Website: walmart
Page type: receipt
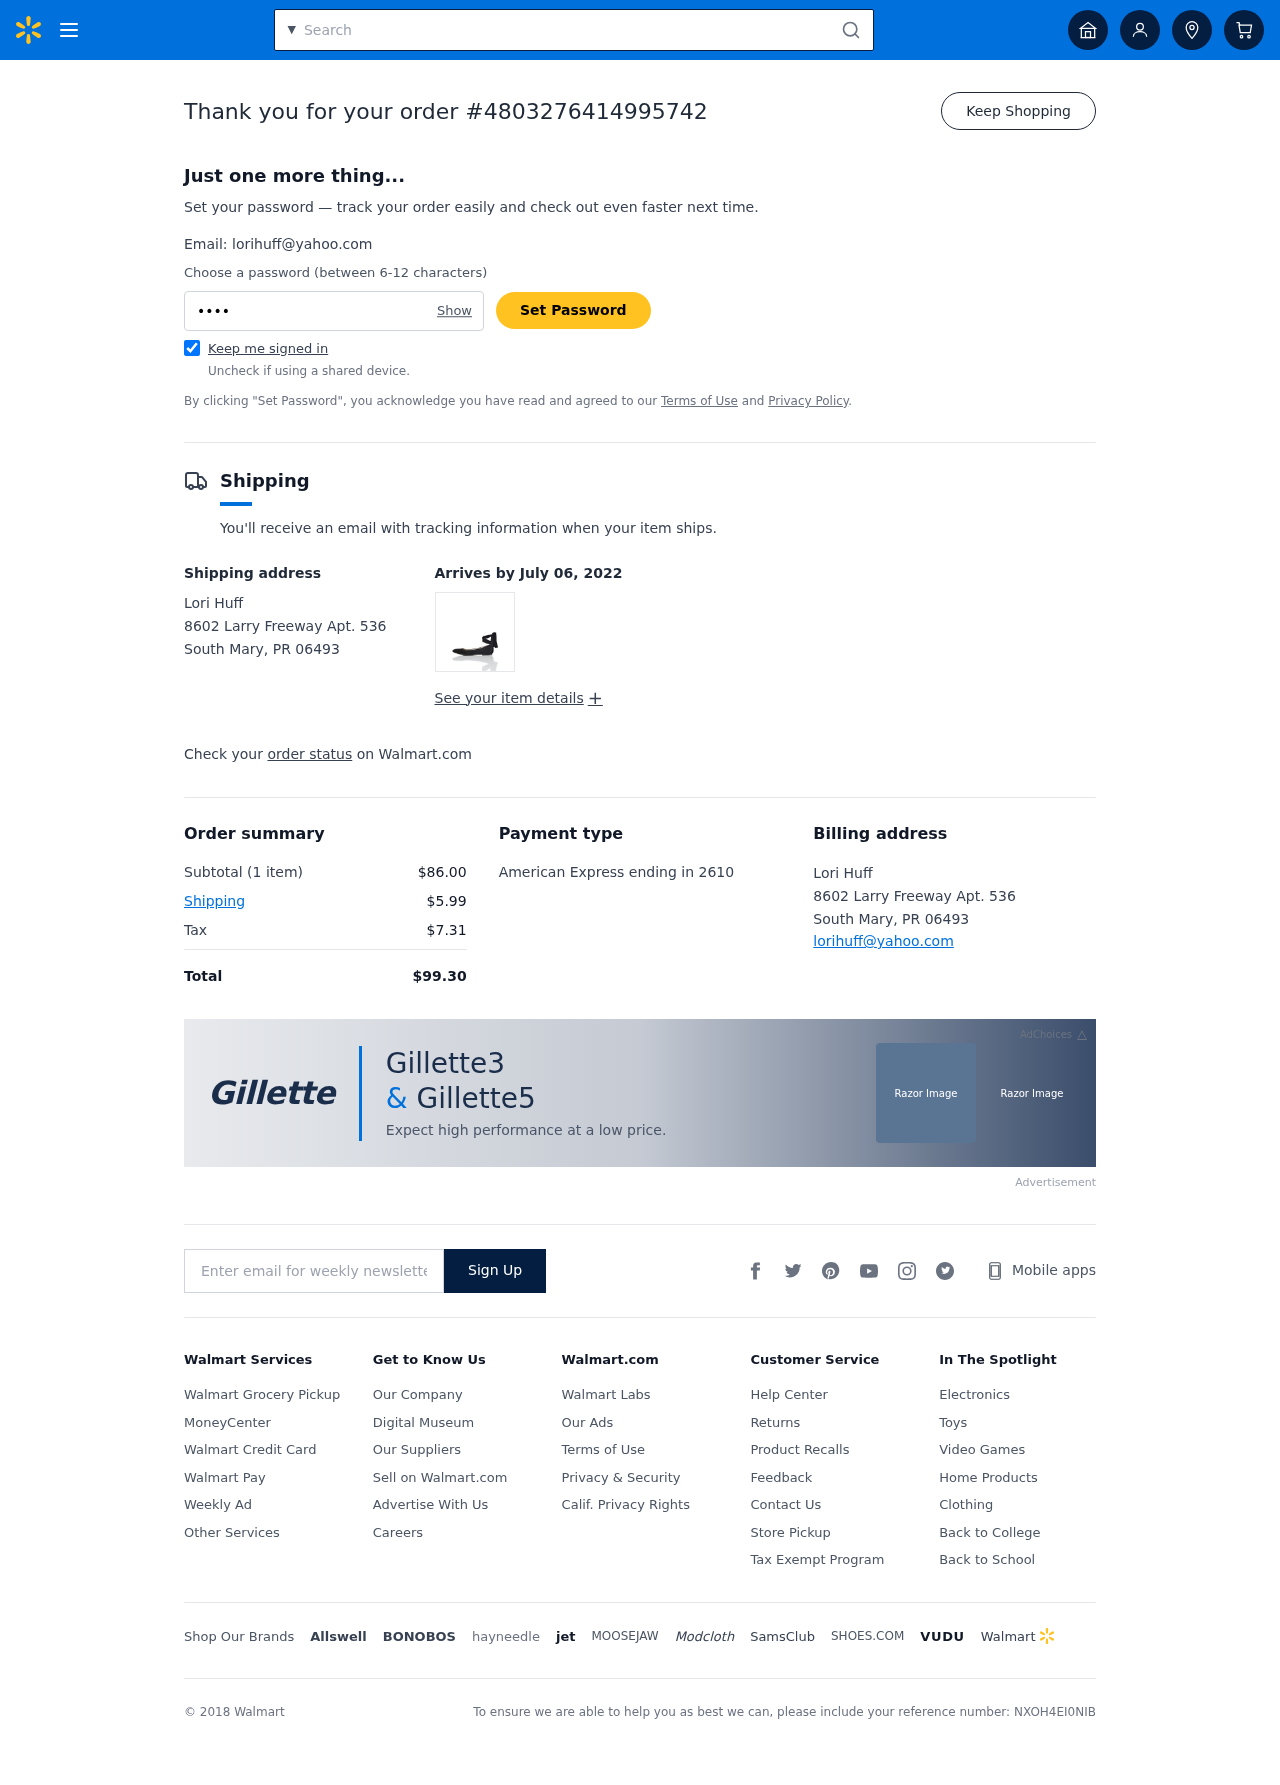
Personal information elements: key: PII_CARD_LAST4
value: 2610
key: PII_CARD_TYPE
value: American Express
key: PII_CITY_STATE_ZIP
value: South Mary, PR 06493
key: PII_EMAIL
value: lorihuff@yahoo.com
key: PII_FULLNAME
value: Lori Huff
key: PII_STREET
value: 8602 Larry Freeway Apt. 536
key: PII_FULLNAME2
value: Lori Huff
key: PII_CITY
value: South Mary
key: PII_STATE
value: PR
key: PII_STATE_ABBR
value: PR
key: PII_POSTCODE
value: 06493
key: PII_POSTCODE_FULL
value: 06493
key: PII_CITY_STATE
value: South Mary, PR
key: PII_POSTCODE_NUMERIC
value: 6493
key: PII_EMAIL2
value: lorihuff@yahoo.com
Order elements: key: ORDER_ID
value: #4803276414995742
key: ORDER_DELIVERY_DATE
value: July 06, 2022
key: ORDER_NUM_ITEMS
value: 1 item
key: ORDER_SUBTOTAL
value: $86.00
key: ORDER_SHIPPING_COST
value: $5.99
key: ORDER_TAX
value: $7.31
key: ORDER_TOTAL
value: $99.30
Search elements: key: HEADER_SEARCH
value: Search